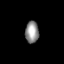
Tissue: lung
Cell type: Myeloid cells
Senescence score: 0.5857
Nuclear area (px): 293
Mean DAPI intensity: 142.249